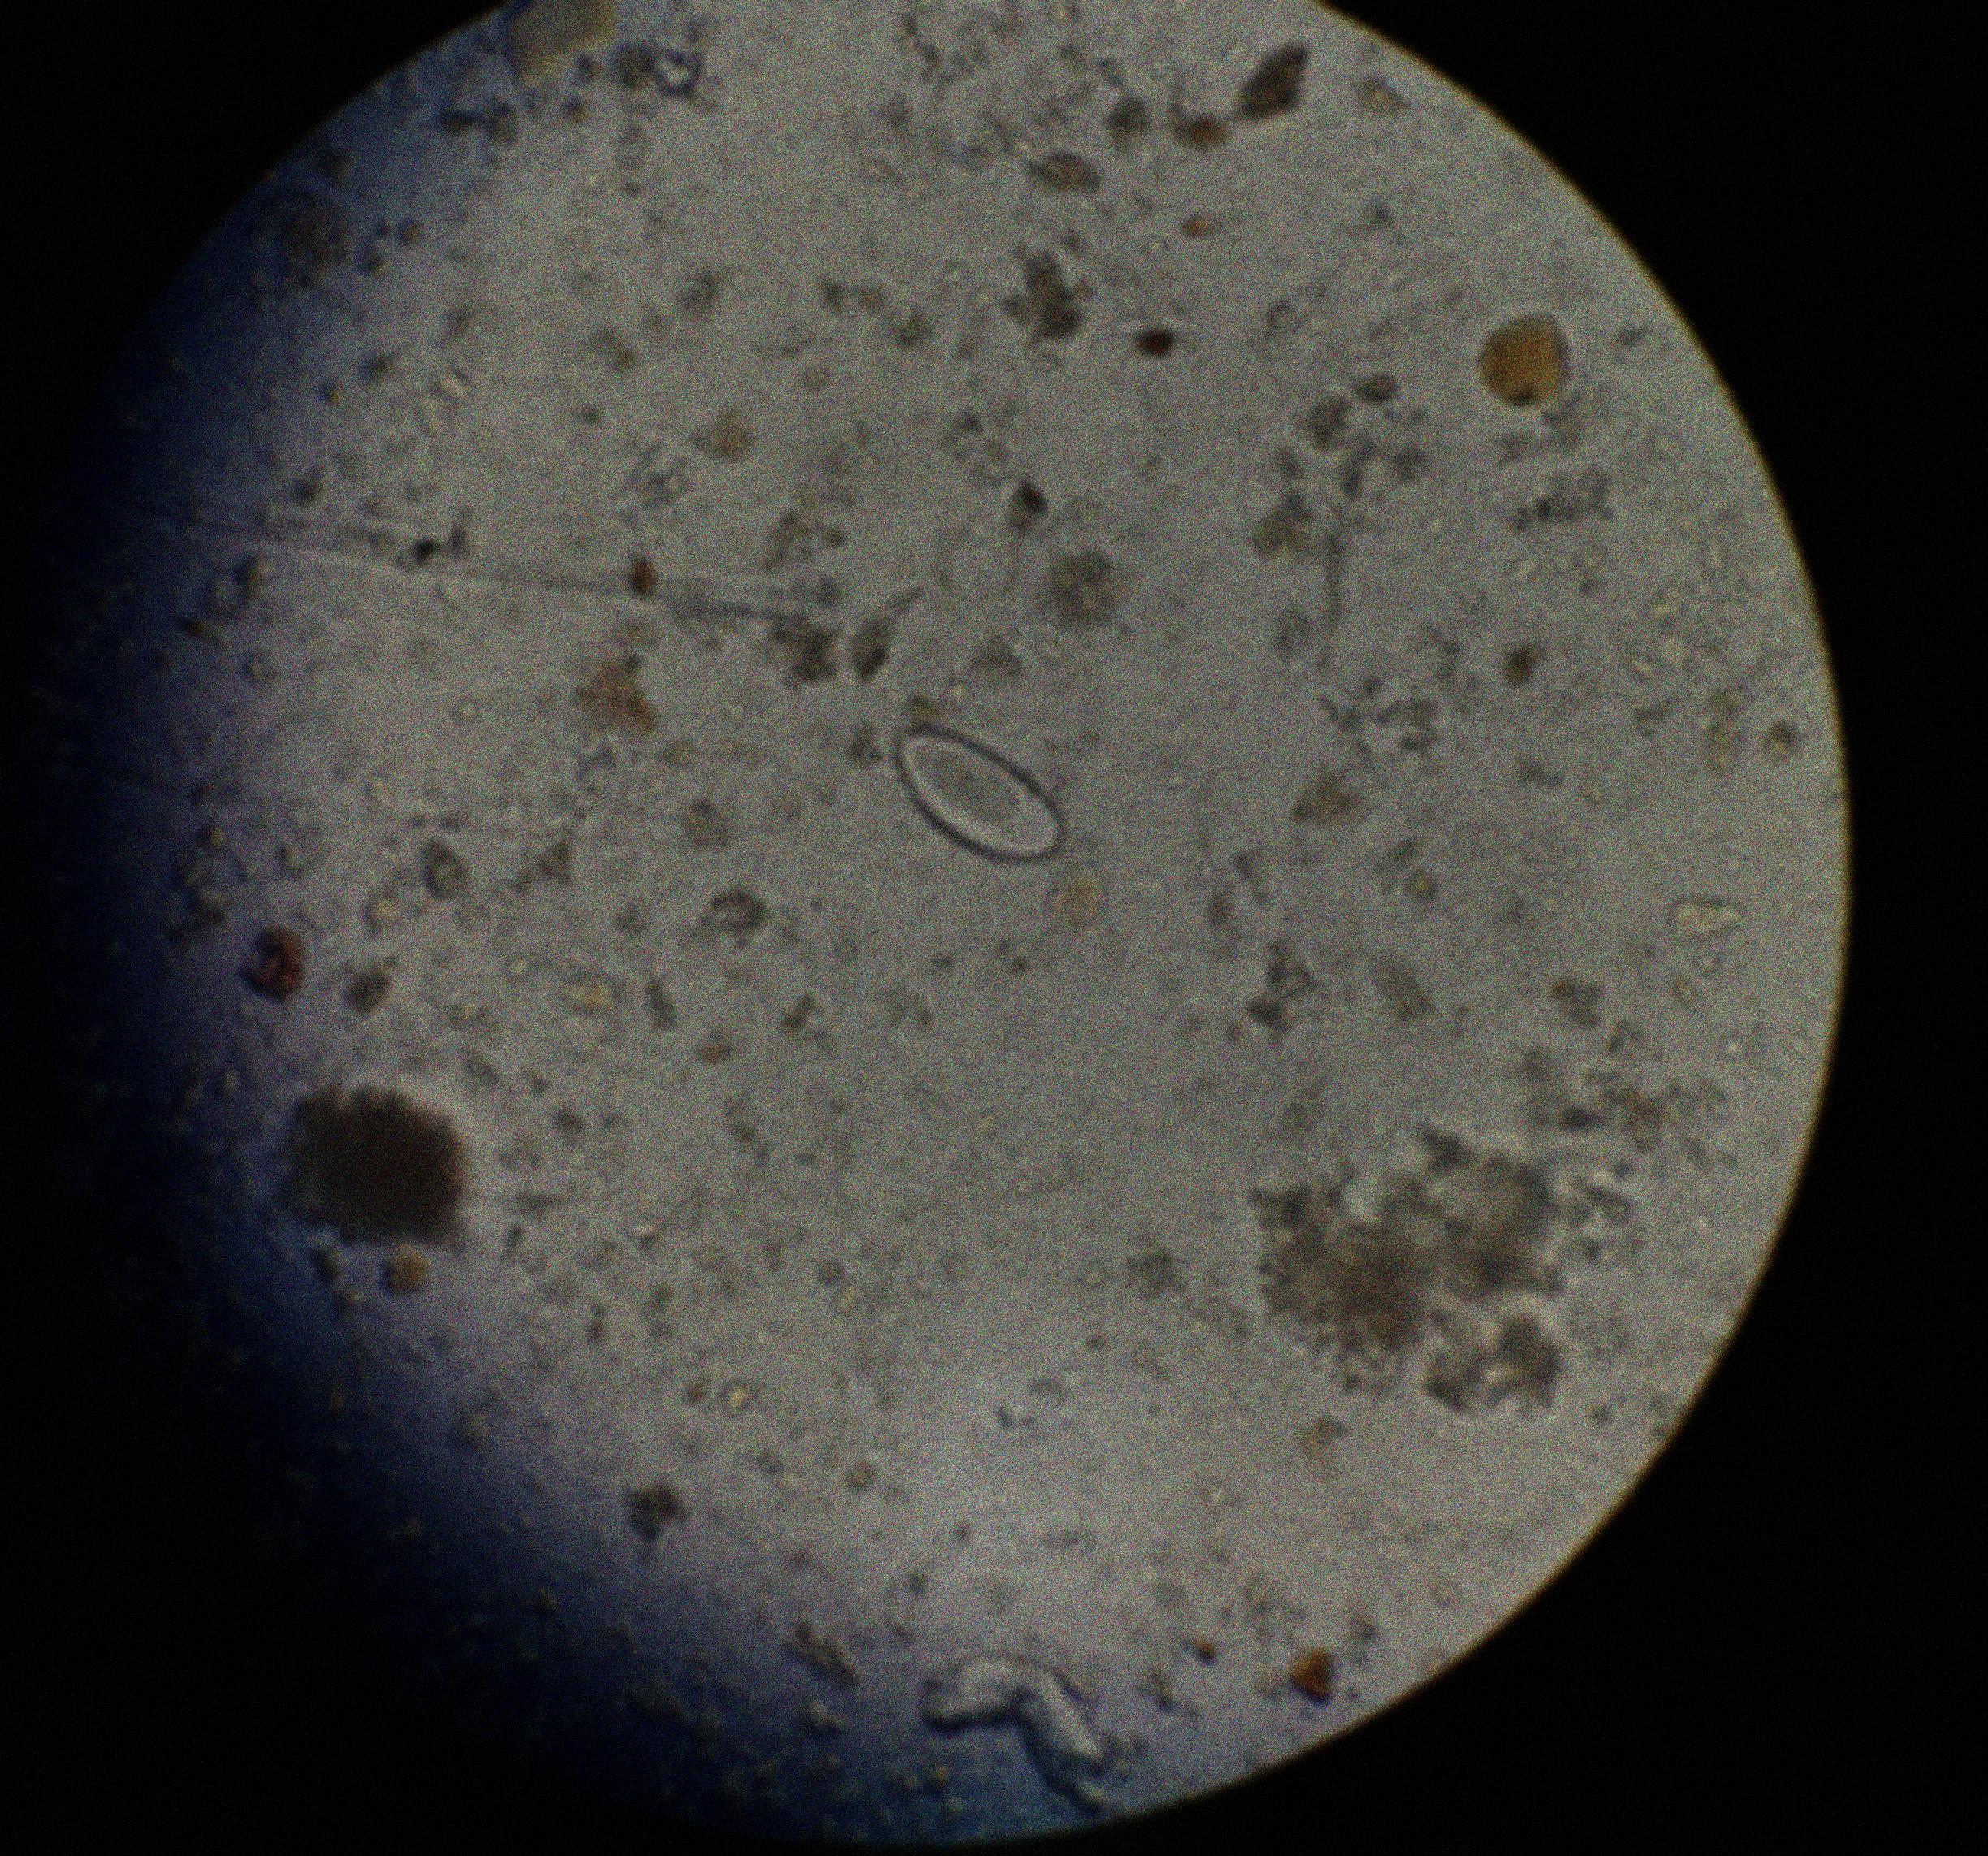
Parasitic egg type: Enterobius vermicularis